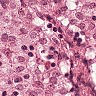
Metastatic tissue present: no